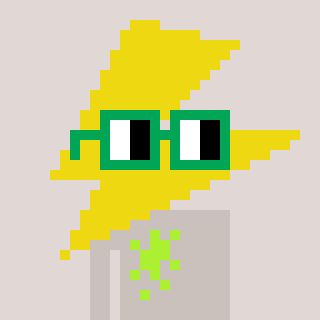
a pixel art character with square green glasses, a lightning bolt-shaped head and a foggrey-colored body on a warm background